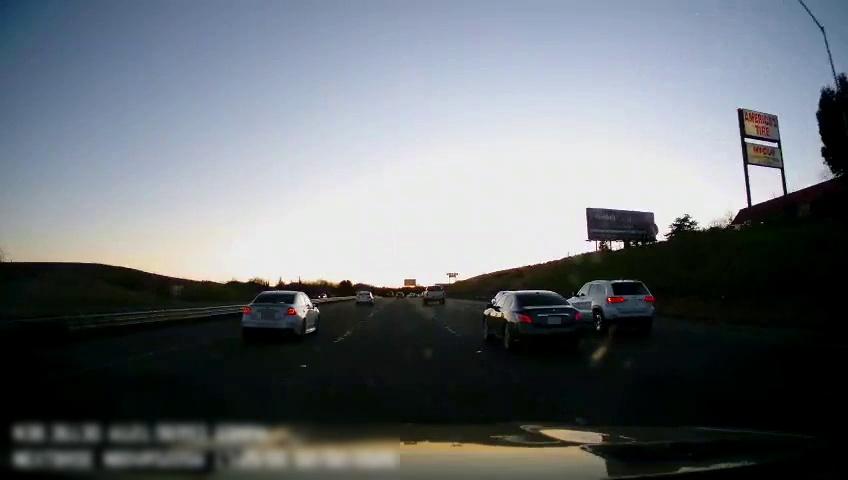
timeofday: Dusk/Dawn/Twilight
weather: Cloudy
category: Drivable Space
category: Vehicles | Car
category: Vehicles | Car
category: Vehicles | SUV
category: Vehicles | Truck
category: Vehicles | Car
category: Lanes | Alternate Lane
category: Lanes | Current Lane
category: Lanes | Current Lane